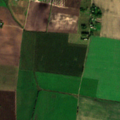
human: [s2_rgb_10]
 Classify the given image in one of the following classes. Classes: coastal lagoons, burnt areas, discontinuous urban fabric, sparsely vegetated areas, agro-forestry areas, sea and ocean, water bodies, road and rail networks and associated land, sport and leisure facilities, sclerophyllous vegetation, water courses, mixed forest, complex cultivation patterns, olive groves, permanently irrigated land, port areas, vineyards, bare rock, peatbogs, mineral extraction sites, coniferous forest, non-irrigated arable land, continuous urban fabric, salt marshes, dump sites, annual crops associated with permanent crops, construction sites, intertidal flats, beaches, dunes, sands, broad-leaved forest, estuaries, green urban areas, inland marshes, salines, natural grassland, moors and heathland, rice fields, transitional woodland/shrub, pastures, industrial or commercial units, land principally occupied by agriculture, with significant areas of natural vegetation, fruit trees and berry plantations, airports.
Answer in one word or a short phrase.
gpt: non-irrigated arable land, complex cultivation patterns